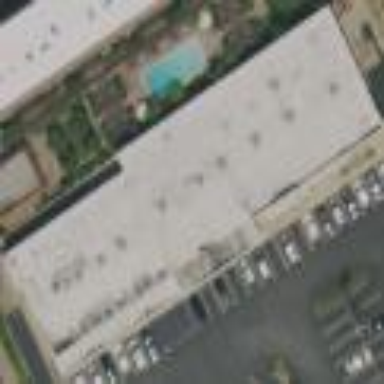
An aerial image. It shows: Commercial building.